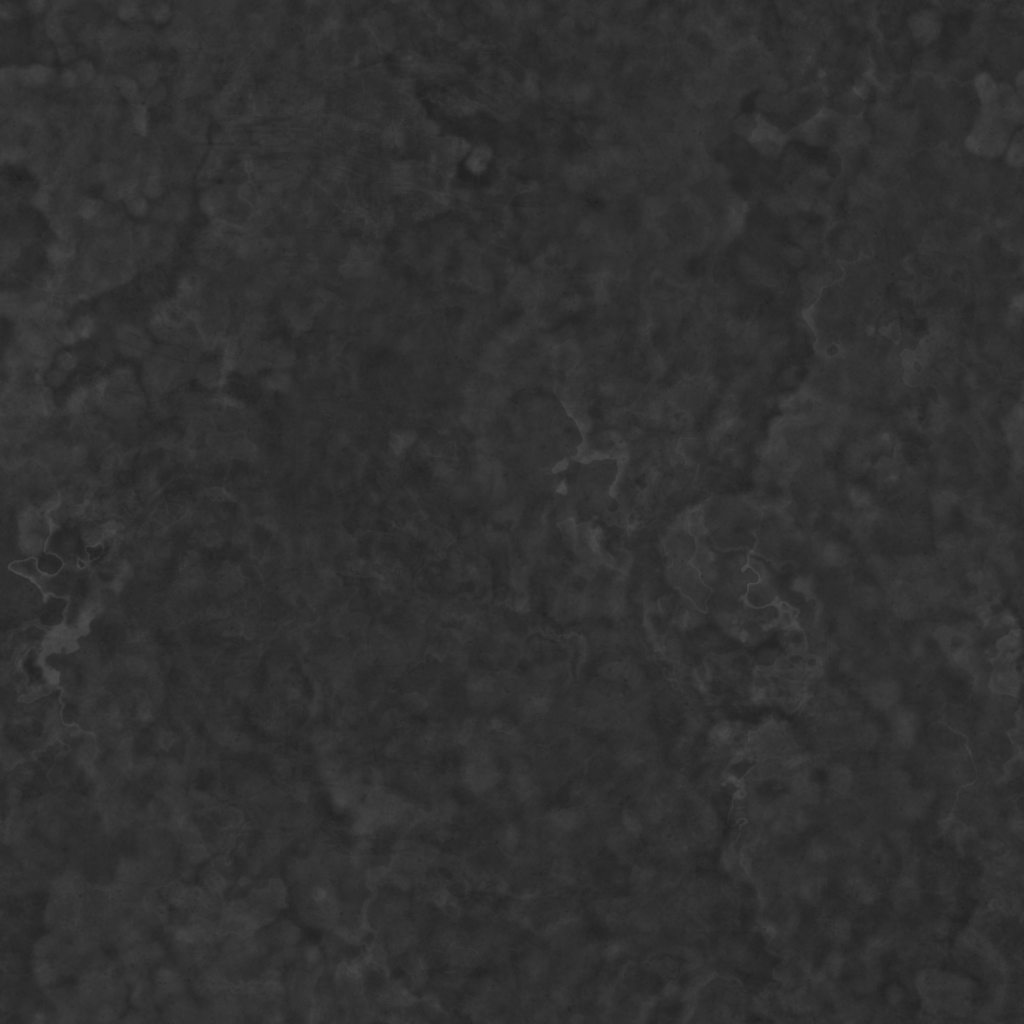
Texture map type: Roughness